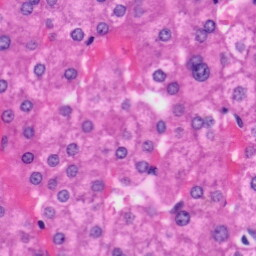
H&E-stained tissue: Liver